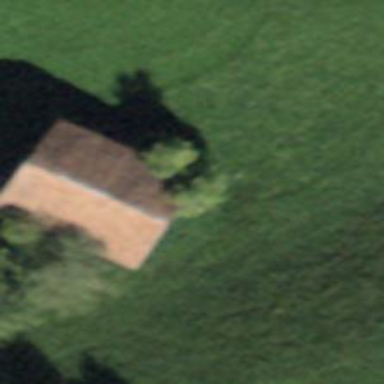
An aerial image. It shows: Rural barn.